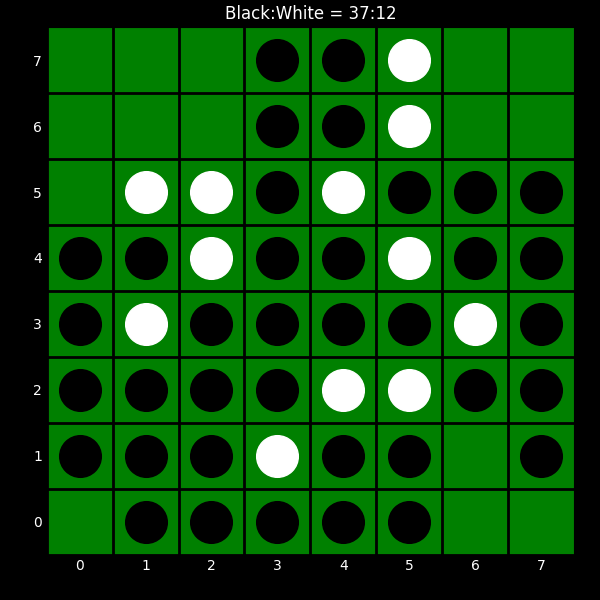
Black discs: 37
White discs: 12